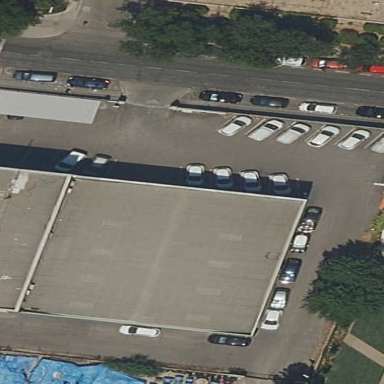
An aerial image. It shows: Asphalt parking aisle road.